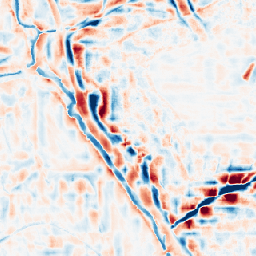
Category: wavelet
Decomposition family: wavelet_reverse_biorthogonal
Decomposition parameters: wavelet: rbio4.4
level: 4
Upsampling method: nearest
Upsampling parameters: scale: 8
Upsampling scale: 8